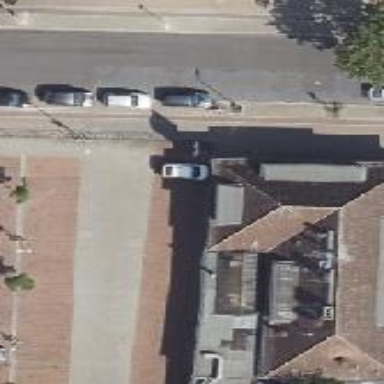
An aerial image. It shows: Commercial building with hipped roof.